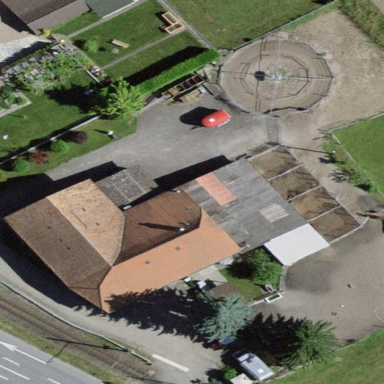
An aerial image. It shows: Farm building.